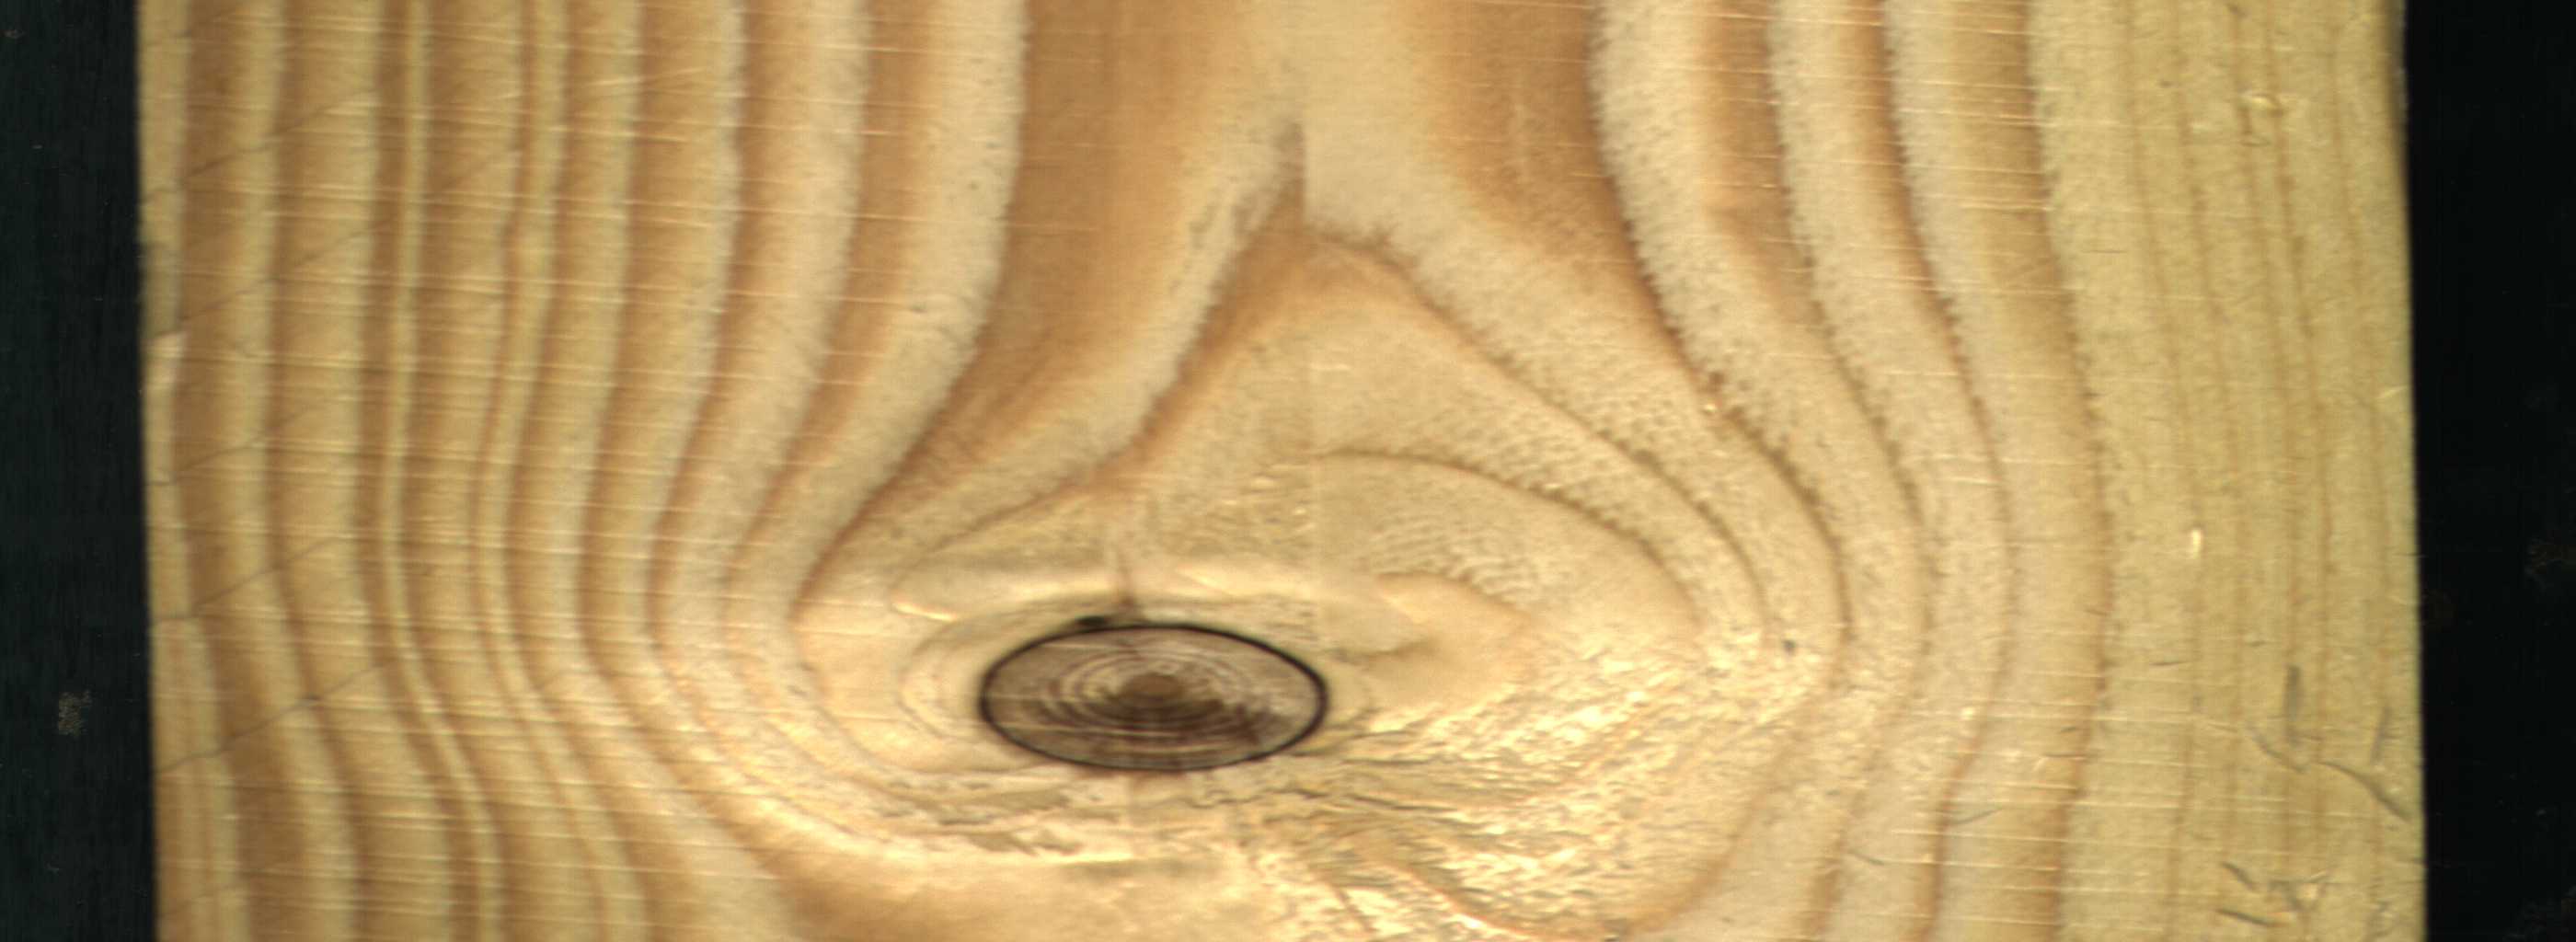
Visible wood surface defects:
Dead_Knot